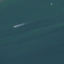
Label: SeaLake